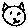
Label: cat